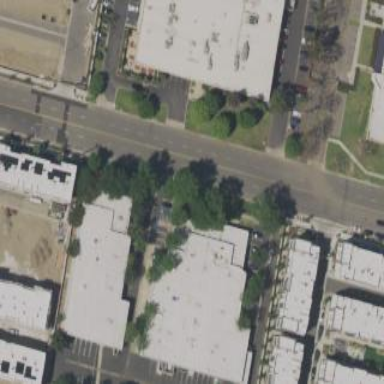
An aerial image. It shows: Commercial building.